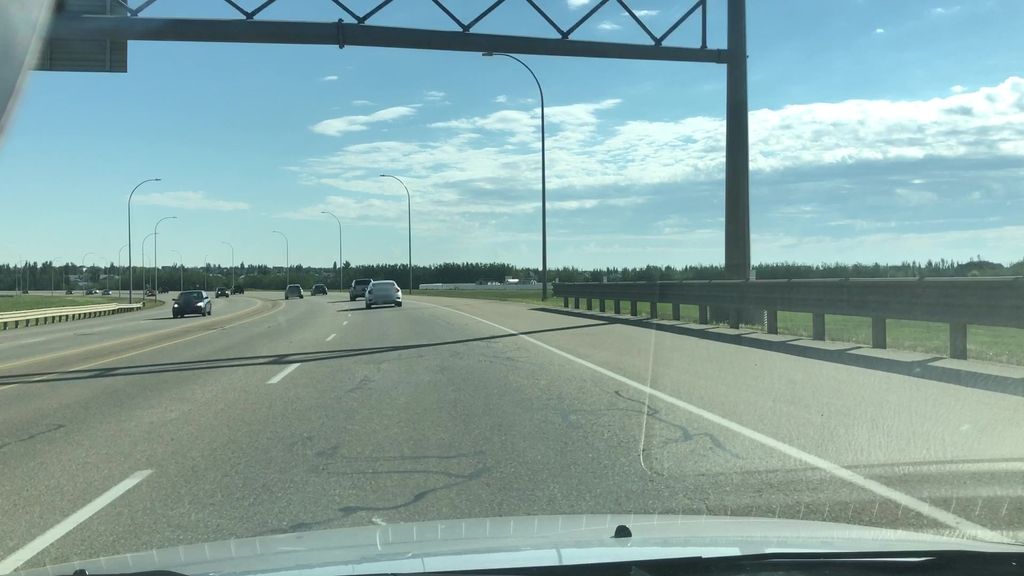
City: edmonton